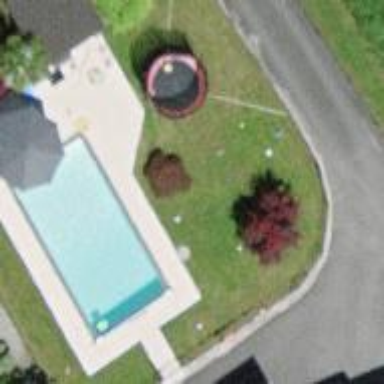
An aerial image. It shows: Swimming pool located in leisure land.